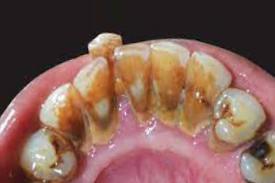
Condition: Tooth Discoloration